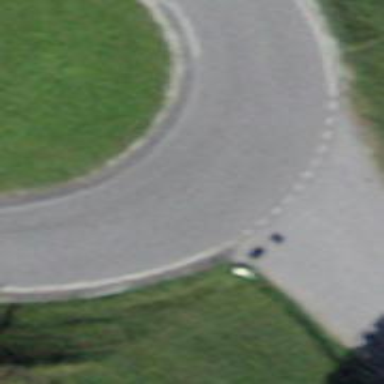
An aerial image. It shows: Asphalt road classified as tertiary.